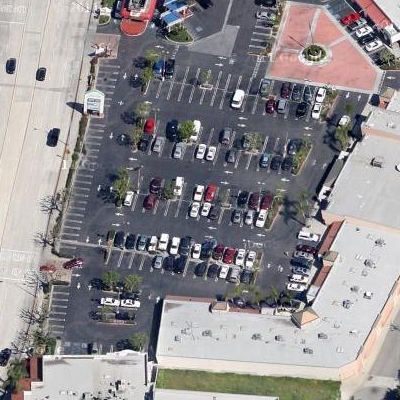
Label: gParking